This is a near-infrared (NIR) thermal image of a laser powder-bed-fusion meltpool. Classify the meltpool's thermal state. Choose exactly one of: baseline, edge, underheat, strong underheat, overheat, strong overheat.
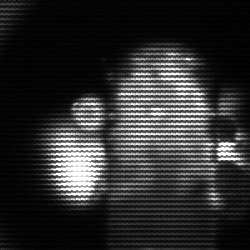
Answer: strong underheat